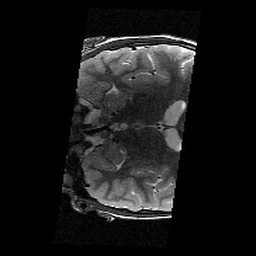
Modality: T2w
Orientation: coronal
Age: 11
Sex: male
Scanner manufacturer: siemens
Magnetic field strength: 3 T
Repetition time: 9.23 s
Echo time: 0.067 s